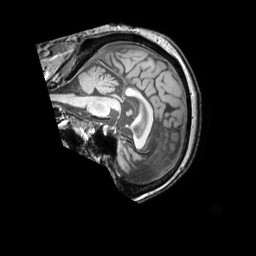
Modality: T1w
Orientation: sagittal
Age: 58
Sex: male
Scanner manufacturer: philips
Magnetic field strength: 3 T
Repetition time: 0.009897 s
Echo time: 0.004605 s